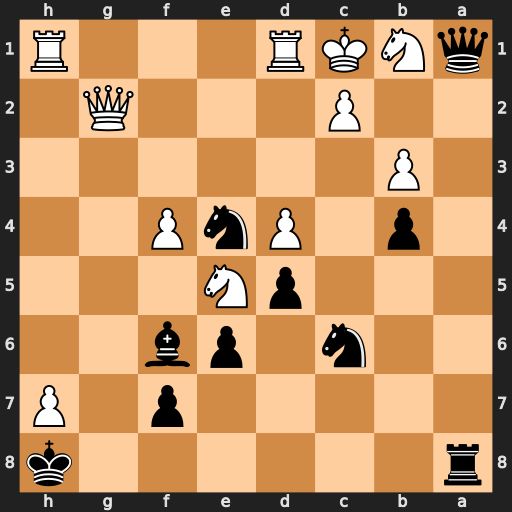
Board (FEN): r6k/5p1P/2n1pb2/3pN3/1p1PnP2/1P6/2P3Q1/qNKR3R
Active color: b
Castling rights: -
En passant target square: -
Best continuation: Nxe5 dxe5 Bg5 fxg5 Ra2 Qxe4 Qb2+ Kd2 dxe4 Ke3 Ra8